Aerial crown-view tile of a tropical tree (Barro Colorado Island, Panama), acquired 20241216:
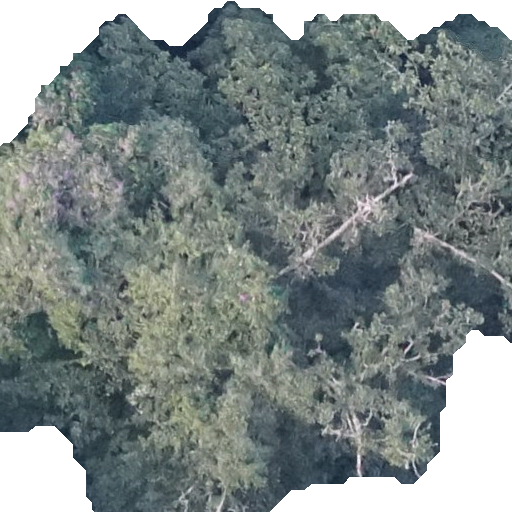
Species: Ficus insipida
GBIF accepted scientific name: Ficus insipida
Crown area: 388.321 m²